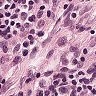
Metastatic tissue present: no